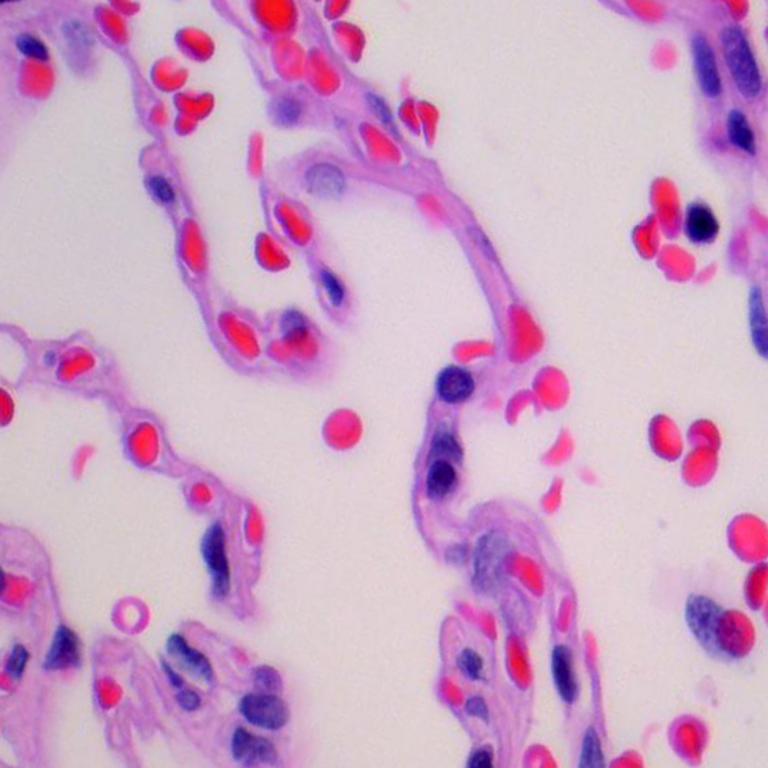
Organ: lung
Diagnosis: benign